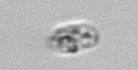
Label: Amoeba